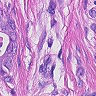
Metastatic tissue present: yes